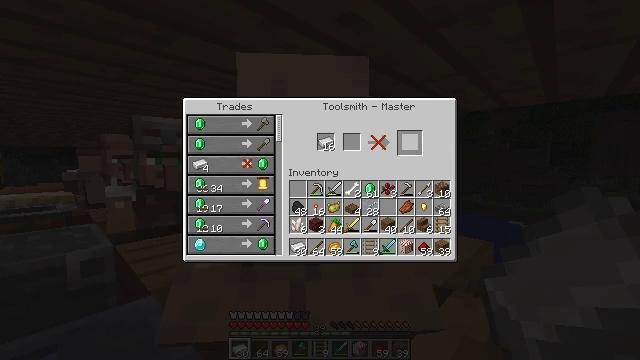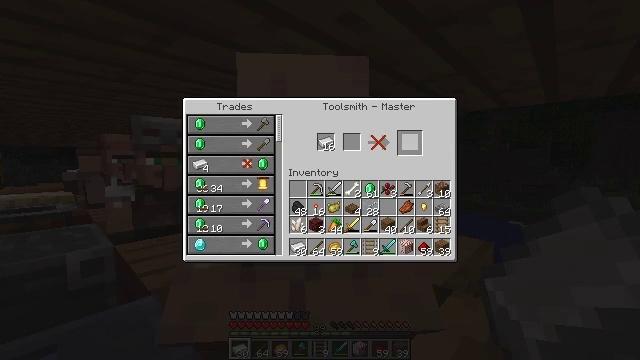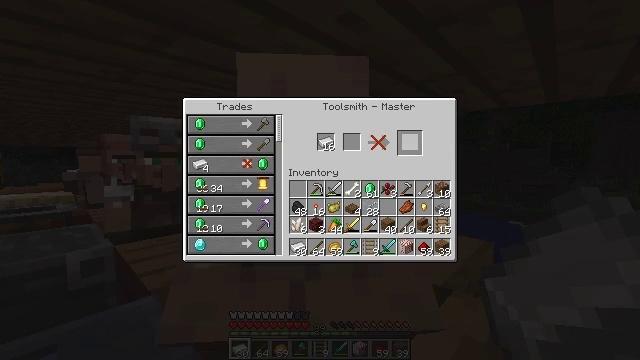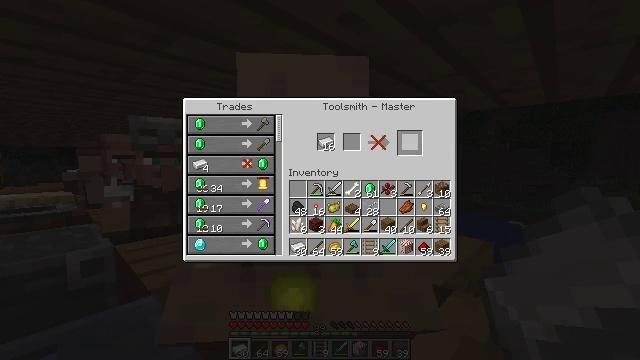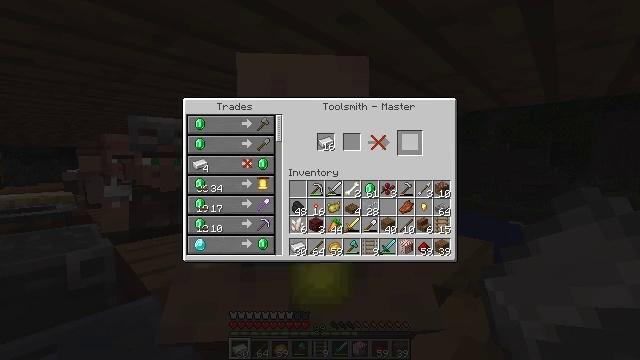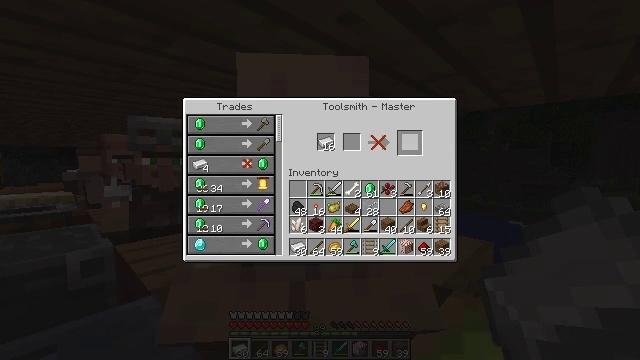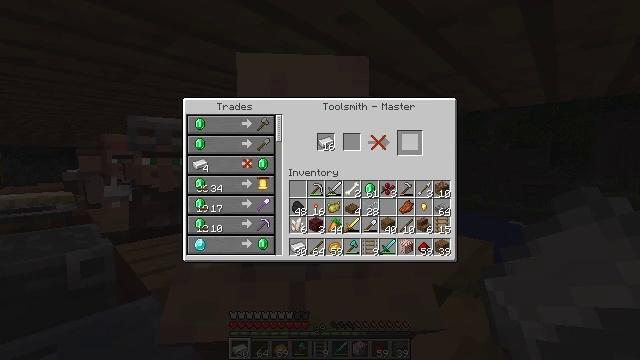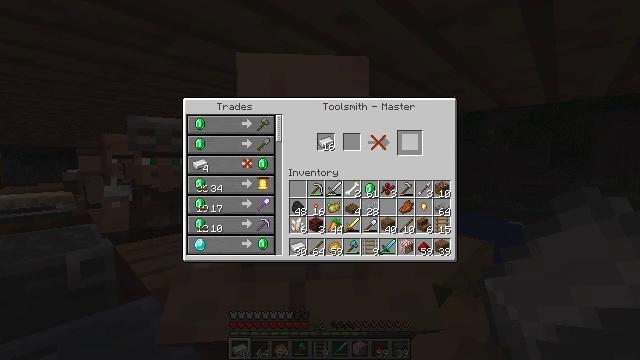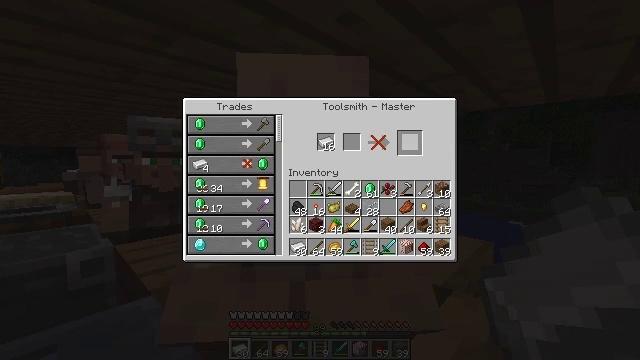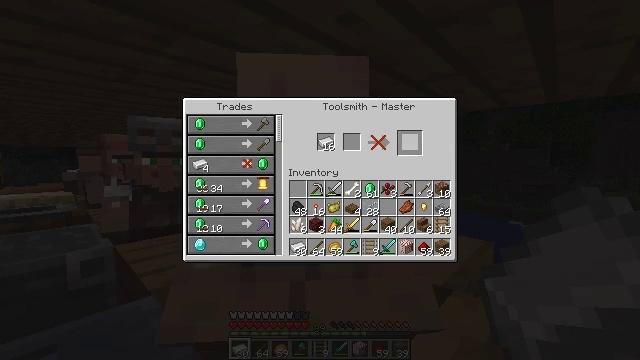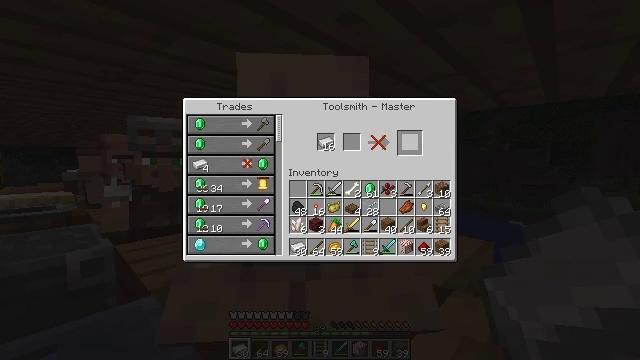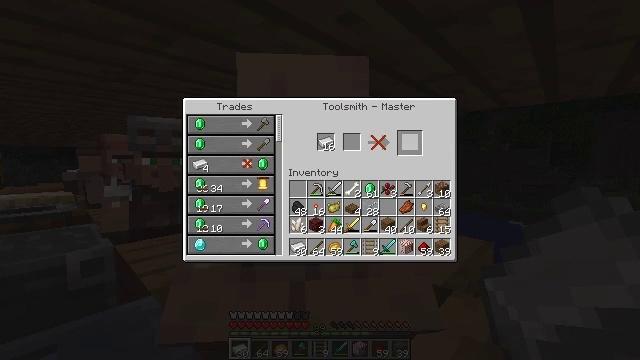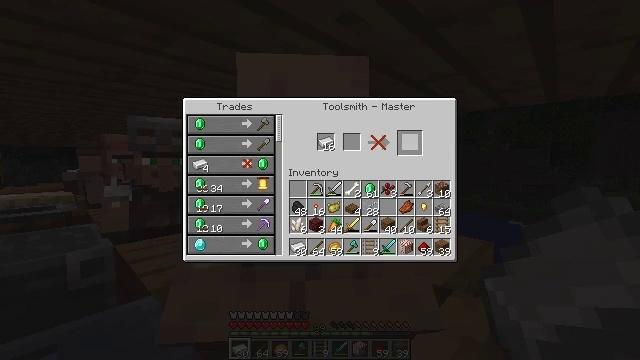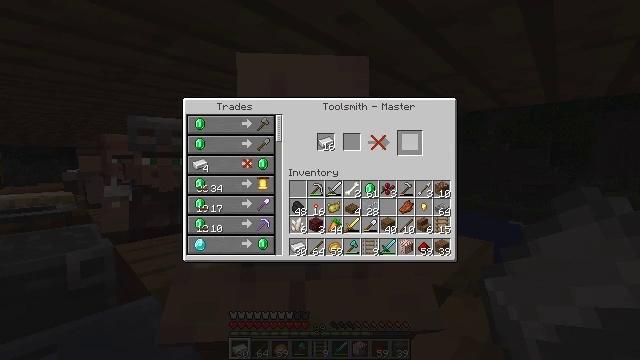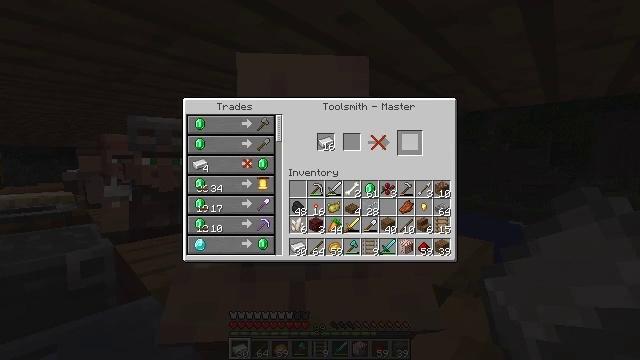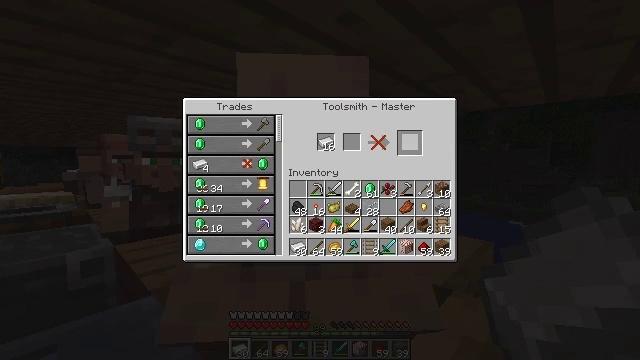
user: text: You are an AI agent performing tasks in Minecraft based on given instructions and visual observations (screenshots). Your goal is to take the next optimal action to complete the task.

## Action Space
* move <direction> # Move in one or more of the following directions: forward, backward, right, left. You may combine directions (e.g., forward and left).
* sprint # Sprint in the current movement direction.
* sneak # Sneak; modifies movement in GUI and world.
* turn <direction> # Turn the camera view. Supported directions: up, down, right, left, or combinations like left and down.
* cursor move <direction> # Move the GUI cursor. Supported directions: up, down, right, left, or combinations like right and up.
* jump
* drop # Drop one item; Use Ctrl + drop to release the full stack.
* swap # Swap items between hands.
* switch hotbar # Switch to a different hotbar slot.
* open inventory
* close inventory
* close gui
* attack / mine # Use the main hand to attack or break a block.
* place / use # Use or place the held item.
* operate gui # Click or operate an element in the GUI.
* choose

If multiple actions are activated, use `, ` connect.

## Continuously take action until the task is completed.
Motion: motion action
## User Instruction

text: Use the crafting table to make a diamond helmet.
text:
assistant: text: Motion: sneak, open gui
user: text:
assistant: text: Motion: sneak
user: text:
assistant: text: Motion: sneak
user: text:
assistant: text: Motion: sneak
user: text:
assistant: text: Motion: sneak
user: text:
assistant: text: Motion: sneak
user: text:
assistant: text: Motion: sneak
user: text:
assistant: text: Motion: sneak
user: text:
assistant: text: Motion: sneak
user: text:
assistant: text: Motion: sneak
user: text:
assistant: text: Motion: sneak
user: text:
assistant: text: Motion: sneak
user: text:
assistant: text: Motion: sneak
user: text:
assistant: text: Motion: no_op
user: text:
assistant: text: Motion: no_op
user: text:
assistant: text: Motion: no_op
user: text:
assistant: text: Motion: no_op
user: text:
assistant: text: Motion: no_op
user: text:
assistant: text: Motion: no_op
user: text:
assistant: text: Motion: no_op
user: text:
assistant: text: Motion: no_op
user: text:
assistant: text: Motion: no_op
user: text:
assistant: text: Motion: close gui
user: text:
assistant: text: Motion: no_op
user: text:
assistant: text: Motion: no_op
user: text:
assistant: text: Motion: no_op
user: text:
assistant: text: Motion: no_op
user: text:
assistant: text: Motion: no_op
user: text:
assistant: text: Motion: no_op
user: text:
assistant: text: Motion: no_op